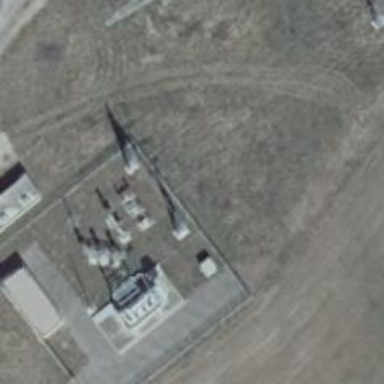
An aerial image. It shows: Power line with three cables.